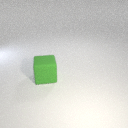
large green rubber cube